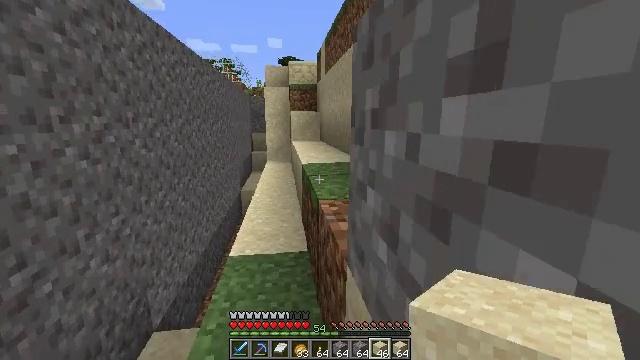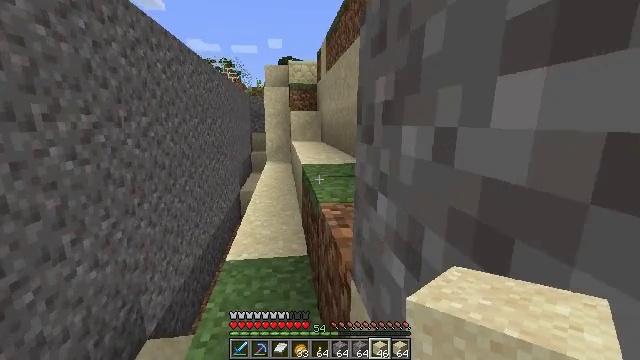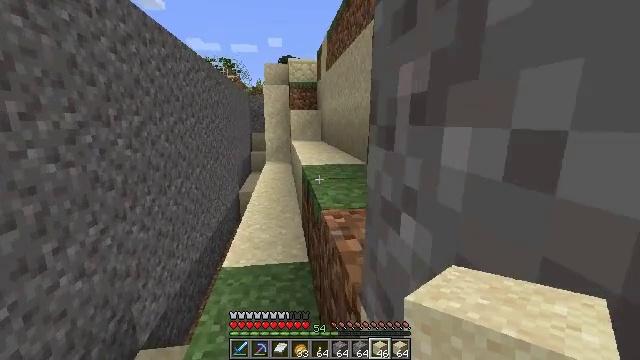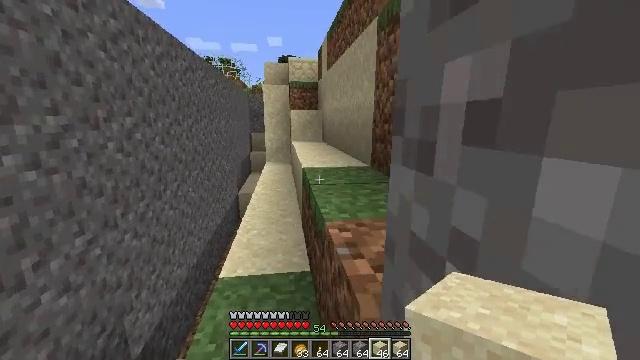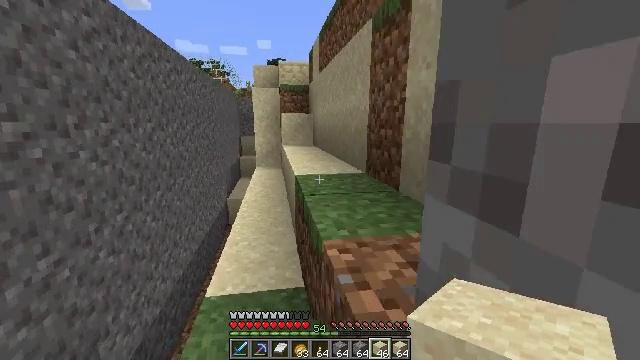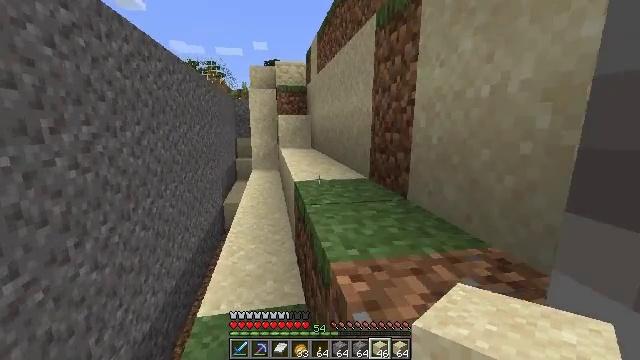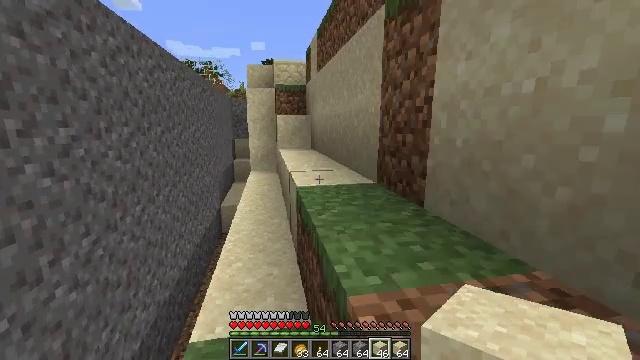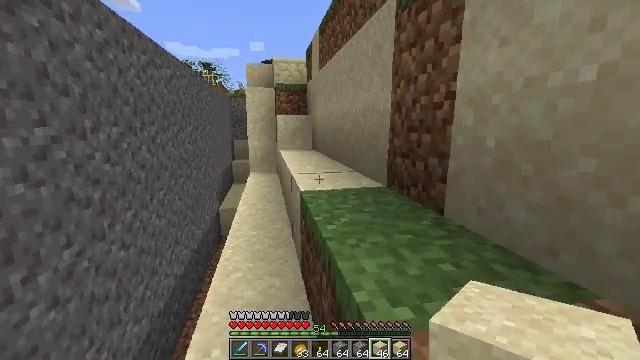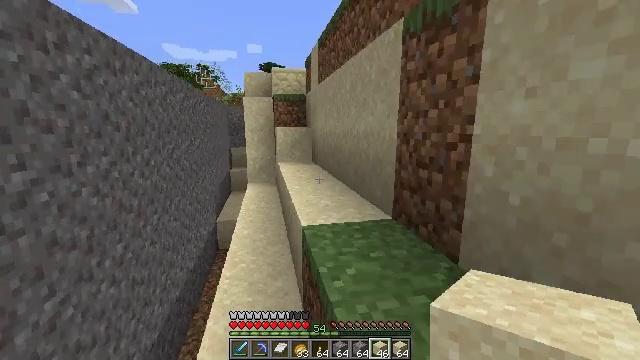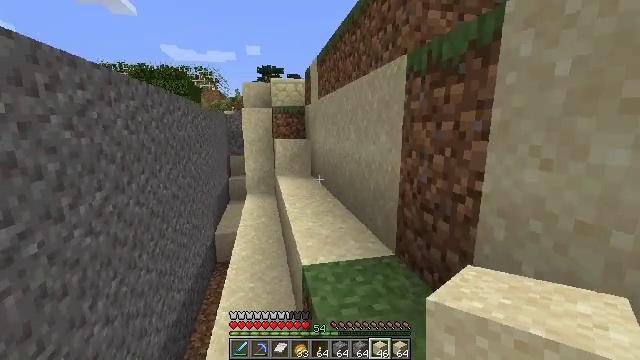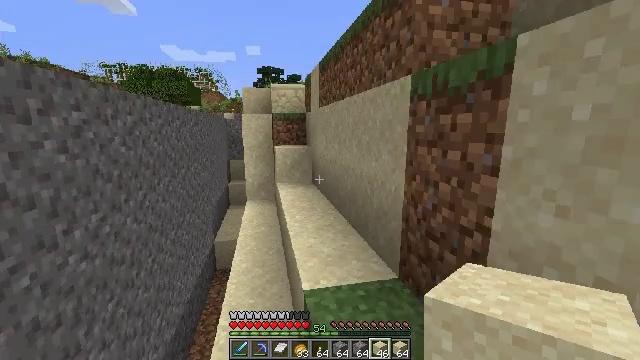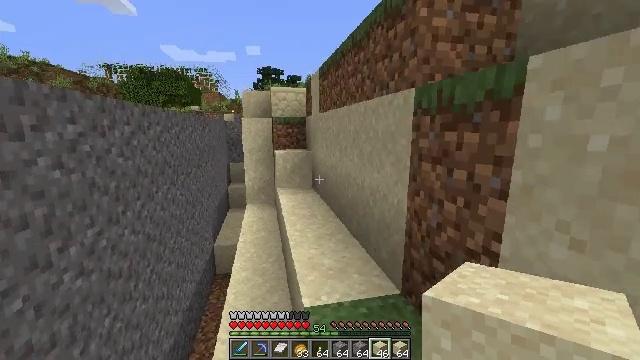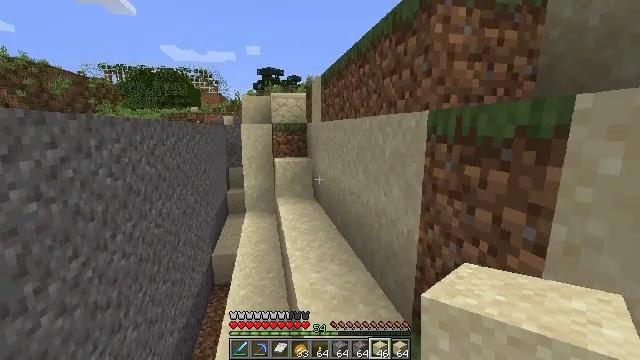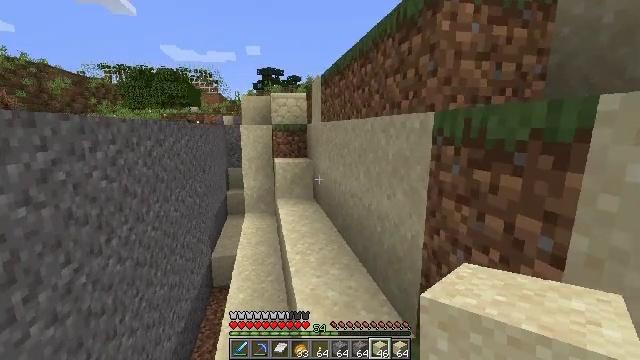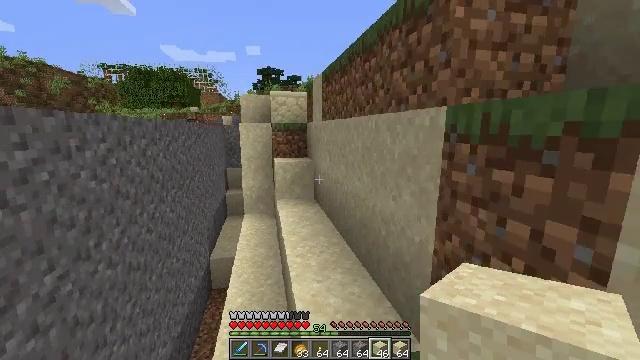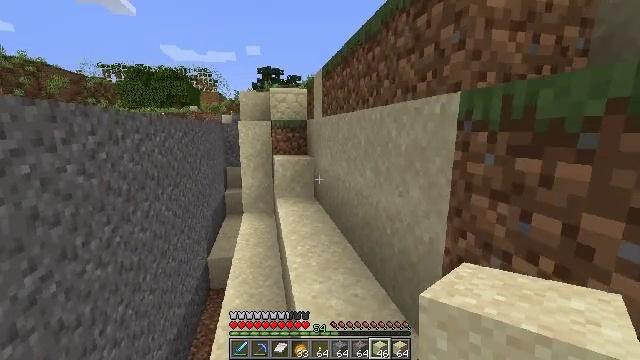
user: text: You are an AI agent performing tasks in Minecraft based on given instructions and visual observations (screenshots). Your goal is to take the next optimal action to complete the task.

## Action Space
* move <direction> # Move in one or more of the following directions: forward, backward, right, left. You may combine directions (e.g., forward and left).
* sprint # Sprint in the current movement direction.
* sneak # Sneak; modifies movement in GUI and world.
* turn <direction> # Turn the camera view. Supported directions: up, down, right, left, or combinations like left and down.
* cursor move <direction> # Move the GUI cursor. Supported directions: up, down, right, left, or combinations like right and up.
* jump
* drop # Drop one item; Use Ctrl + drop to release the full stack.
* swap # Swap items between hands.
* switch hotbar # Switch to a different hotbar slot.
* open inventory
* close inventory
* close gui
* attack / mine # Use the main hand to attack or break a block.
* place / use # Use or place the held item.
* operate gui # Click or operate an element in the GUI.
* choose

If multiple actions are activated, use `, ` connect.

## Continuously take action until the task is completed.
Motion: motion action
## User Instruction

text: Remove a cod from the inventory.
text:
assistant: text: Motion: move forward
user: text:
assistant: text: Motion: move forward
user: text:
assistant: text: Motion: move forward
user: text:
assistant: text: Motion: move forward, turn right
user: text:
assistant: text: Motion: move forward
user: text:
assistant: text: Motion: move forward
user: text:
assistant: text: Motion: move forward
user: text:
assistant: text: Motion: move forward, jump
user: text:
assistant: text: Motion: move forward, jump
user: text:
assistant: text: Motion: move forward, jump
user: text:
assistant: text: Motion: move forward, jump
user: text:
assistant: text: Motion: move forward
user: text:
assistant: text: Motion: move forward
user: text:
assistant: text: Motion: move forward
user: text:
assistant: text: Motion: move forward
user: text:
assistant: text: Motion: move forward
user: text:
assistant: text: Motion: move forward
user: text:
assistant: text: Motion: move forward
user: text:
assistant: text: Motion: move forward
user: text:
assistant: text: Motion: move forward
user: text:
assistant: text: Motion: move forward
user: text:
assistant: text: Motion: move forward, turn left
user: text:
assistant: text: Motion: move forward
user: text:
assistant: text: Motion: move forward
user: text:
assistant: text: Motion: move forward
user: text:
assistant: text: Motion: move forward
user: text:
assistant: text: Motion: move forward
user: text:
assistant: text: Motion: move forward
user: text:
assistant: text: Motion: move forward
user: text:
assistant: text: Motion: move forward